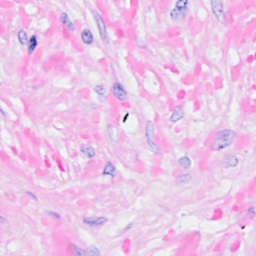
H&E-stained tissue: Breast